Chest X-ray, PA view. Patient: 43 years old, sex M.
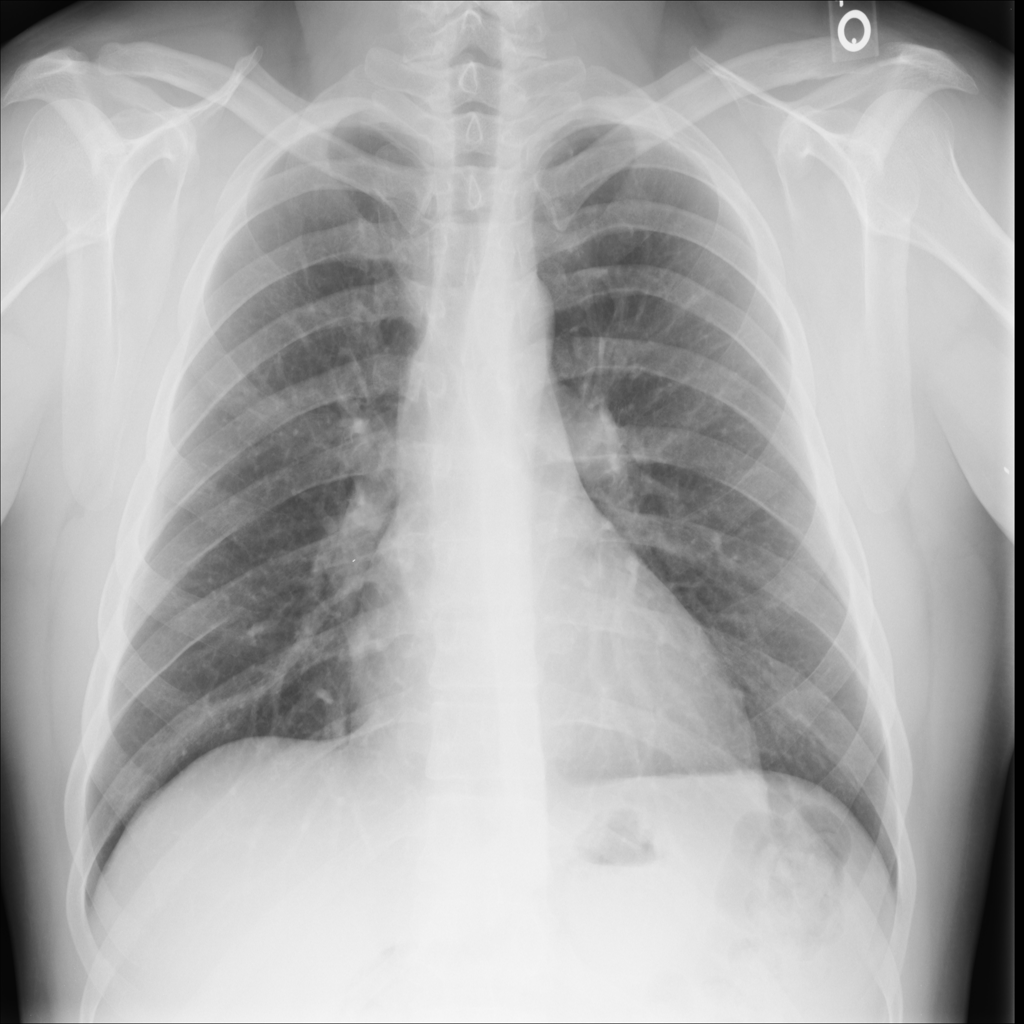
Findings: No Finding